Question: There is a weird behavior in my jqgrid. I suddenly noticed that there is a blank header cell after my last column and I want to get rid of it. Any idea how?

Here is the definition of my jqgrid:
'''
myGrid.jqGrid({
colNames: ['Order Id', 'a', b', 'c', 'd', 'e', 'f', 'g', 'h', 'i',
j', 'k', 'l', 'm'],
colModel: [
{ name: 'OrderId', index: 'OrderId', width: 58, editable: false, align: 'center' },
{ name: 'a', index: 'a', width: 68, editable: false, align: 'center', sortable: false },
{ name: 'b', index: 'b', width: 43, editable: false, align: 'center', sortable: false },
{ name: 'c', index: 'c', width: 48, editable: false, align: 'center', sortable: false },
{ name: 'd', index: 'd', width: 63, editable: false, align: 'center', sortable: false },
{ name: 'e', index: 'e', width: 123, editable: false, align: 'center', sortable: false },
{ name: 'f', index: 'f', width: 73, editable: false, align: 'center', sortable: false },
{ name: 'g', index: 'g', width: 123, editable: false, align: 'center', sortable: false },
{ name: 'h', index: 'h', width: 73, editable: false, align: 'center', sortable: false },
{ name: 'i', index: 'i', width: 78, editable: false, align: 'center', sortable: false },
{ name: 'j', index: 'j', width: 117, editable: false, align: 'center', sortable: false },
{ name: 'k', index: 'k', width: 53, editable: false, align: 'center', sortable: false },
{ name: 'l', index: 'l', width: 73, editable: false, align: 'center', sortable: false},
{ name: 'm', index: 'm', width: 43, editable: false, align: 'center', sortable: false} ],
pginput: false,
pgbuttons: false,
hidegrid: false,
pager: '#divPager',
gridview: true,
rownumbers: true,
rownumWidth: 20,
caption: 'Trading Positions',
loadonce: true,
viewrecords: true,
recordtext: "",
emptyrecords: "No trading positions to display",
shrinkToFit: false
});
'''
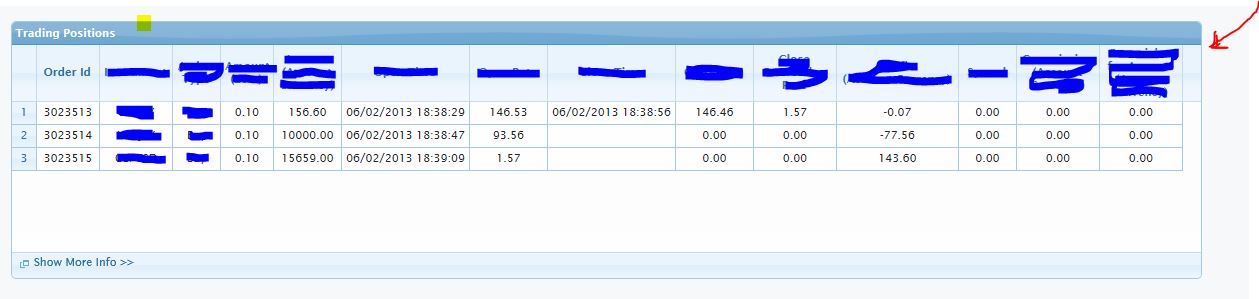
Answer: The empty space is reserved for the possible vertical scrollbar. If you place 'height: "auto"' or 'height: "100%"' or if you would use 'scrollOffset: 0' it will be no additional empty space displayed in the grid.